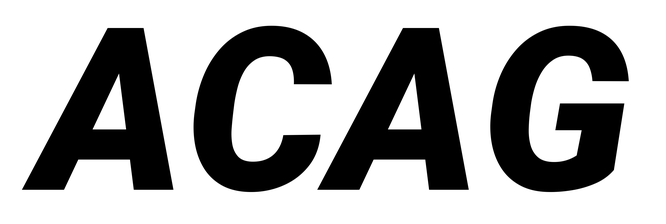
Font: Roboto-Italic_Black_Italic